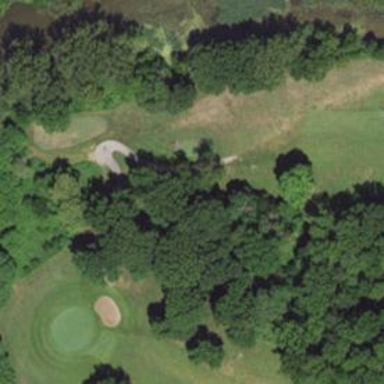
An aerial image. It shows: Pathway for golfing.